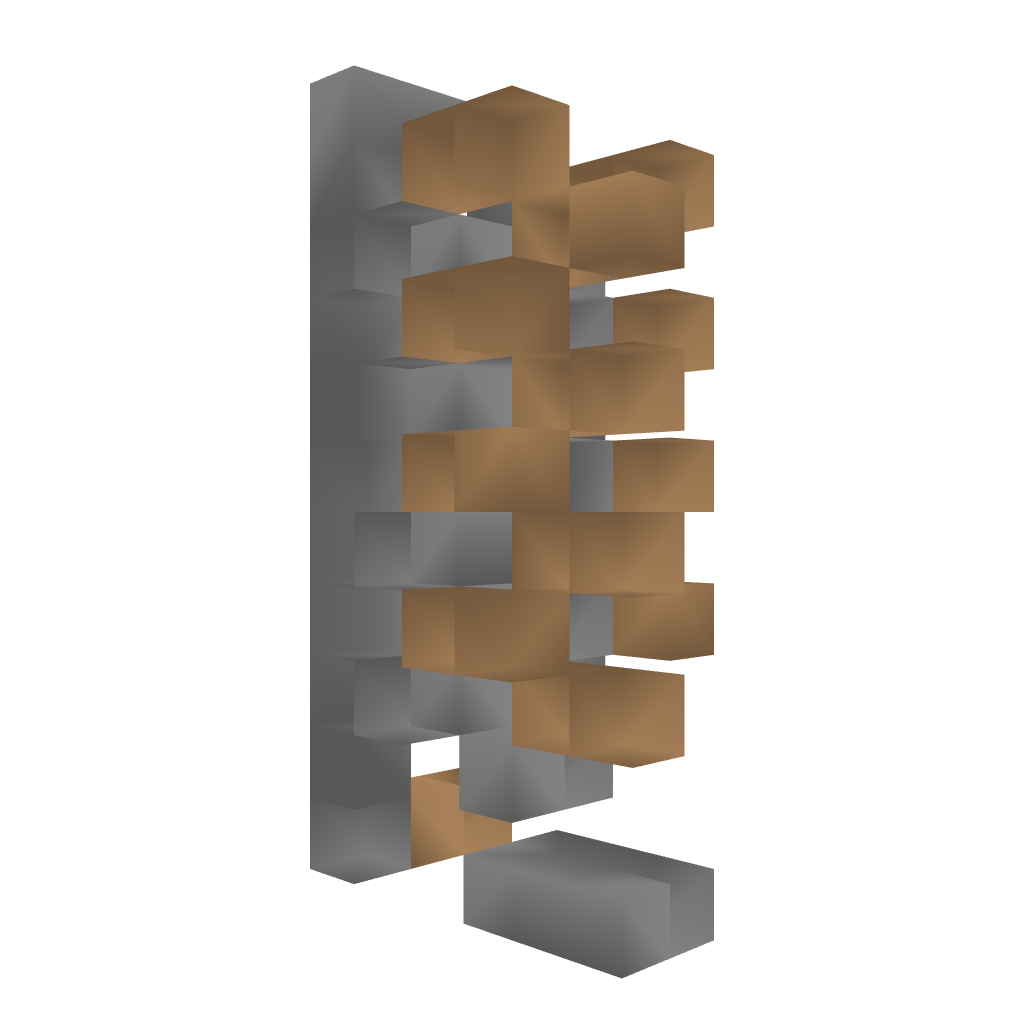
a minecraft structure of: Vertical Bulk Storage bad low quality